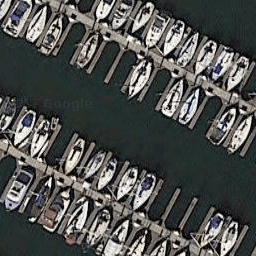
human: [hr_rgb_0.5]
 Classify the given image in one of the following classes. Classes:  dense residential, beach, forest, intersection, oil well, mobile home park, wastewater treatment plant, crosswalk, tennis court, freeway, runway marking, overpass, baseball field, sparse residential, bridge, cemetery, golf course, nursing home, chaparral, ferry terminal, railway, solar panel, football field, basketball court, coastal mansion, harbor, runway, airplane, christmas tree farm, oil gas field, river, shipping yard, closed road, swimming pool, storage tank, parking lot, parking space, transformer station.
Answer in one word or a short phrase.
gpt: harbor